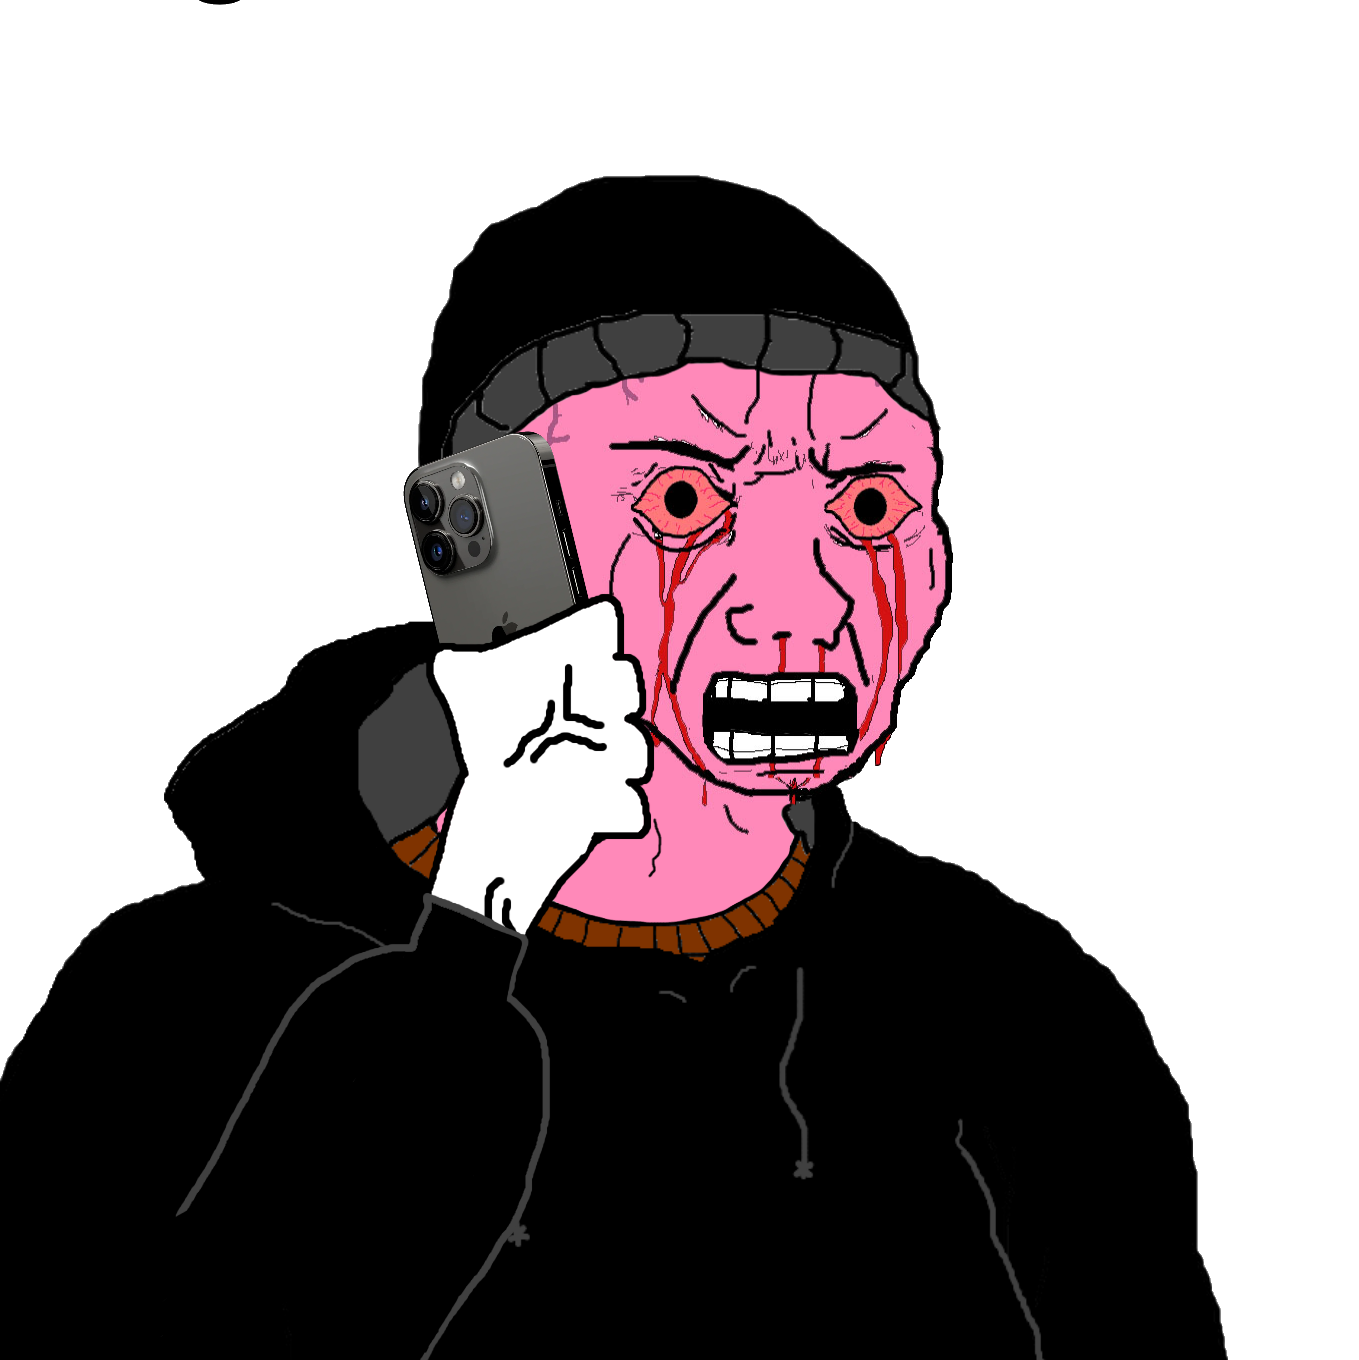
Label: 5_Doomer